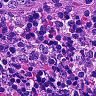
Metastatic tissue present: no